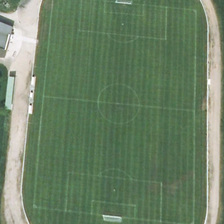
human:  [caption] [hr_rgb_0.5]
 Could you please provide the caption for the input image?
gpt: a football field is near several green trees and a building .

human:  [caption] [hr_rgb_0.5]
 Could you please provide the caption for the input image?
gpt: a football field is near several green trees and a building .

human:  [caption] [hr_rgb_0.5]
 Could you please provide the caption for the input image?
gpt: a football field is near several green trees and a building .

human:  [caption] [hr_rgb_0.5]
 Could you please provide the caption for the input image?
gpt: a football field is near several green trees and a building .

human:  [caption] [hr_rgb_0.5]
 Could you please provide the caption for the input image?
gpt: a football field is near several green trees and a building .